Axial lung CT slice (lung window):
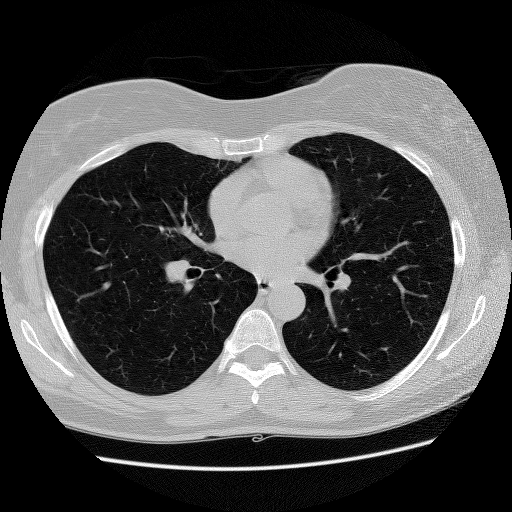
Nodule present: no